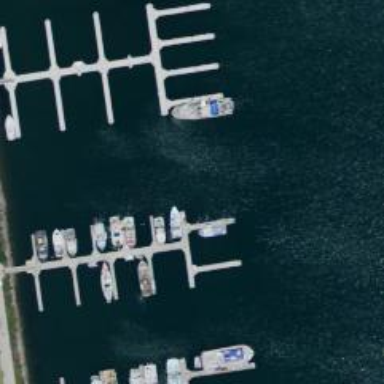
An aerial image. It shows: Man-made pier.